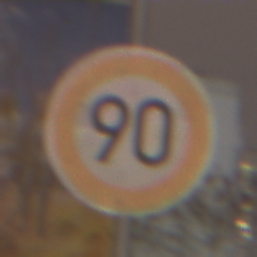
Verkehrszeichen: Geschwindigkeit90
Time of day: Night
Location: Outdoor (Urban)
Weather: Overcast
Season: Winter
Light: Artificial